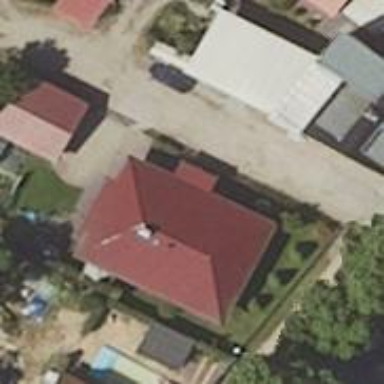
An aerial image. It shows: Hipped roof house.